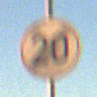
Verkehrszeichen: EndeGeschwindigkeit20
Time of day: SunriseSunset
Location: Outdoor (Nature)
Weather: Clear
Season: NotSpecified
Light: Natural